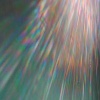
Label: sunburn